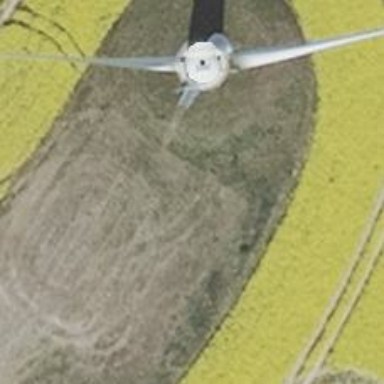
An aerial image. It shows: Wind generator powered by horizontal-axis wind turbine.